Question: I am trying to write a Shannon entropy code and test it. Although testing with "aaaaa" should give me 0.0. it gives me -0.0 is there anyway to fix that?
[CODE]

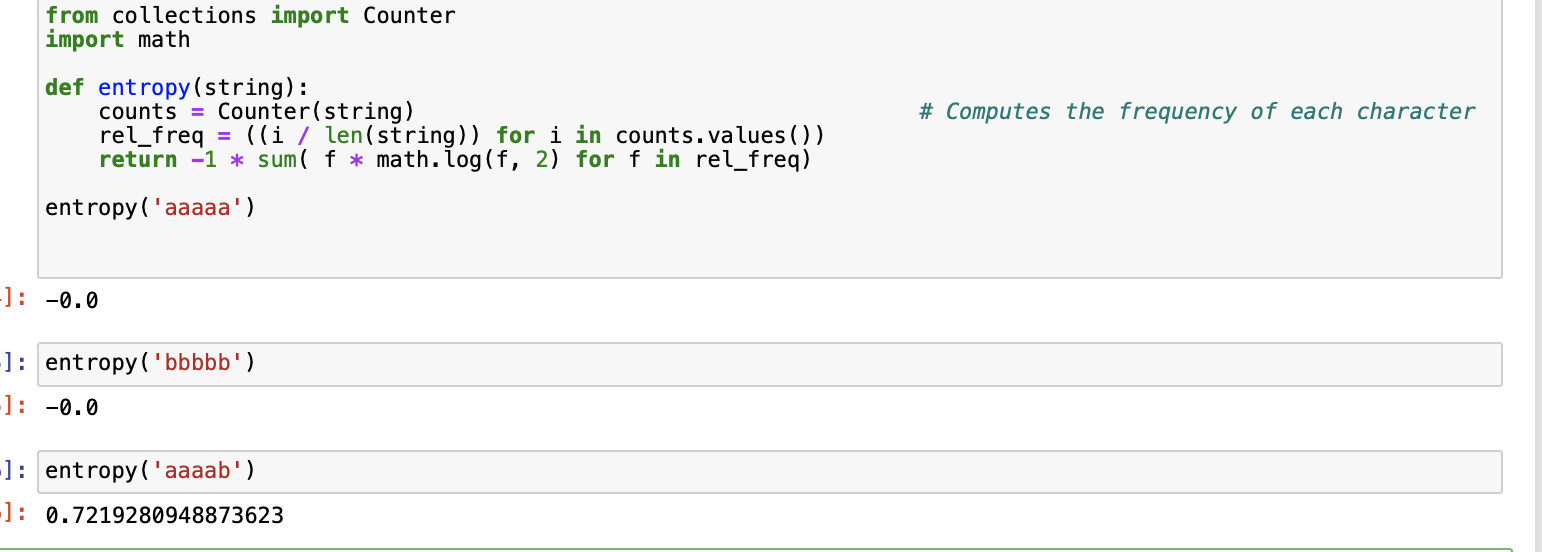
Answer: Since '-0.0 == 0.0' is true, what you have is mathematically correct. If you find the output unaesthetic, the fix is simple. Don't multiply by '-1'. Take the absolute value instead:
'''
from collections import Counter
import math
def entropy(string):
counts = Counter(string)
rel_freq = ((i/len(string)) for i in counts.values())
return abs(sum(f*math.log2(f) for f in rel_freq))
'''
Then 'entropy('aaaaa')' evaluates to '0.0'.